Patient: sex M, age 80
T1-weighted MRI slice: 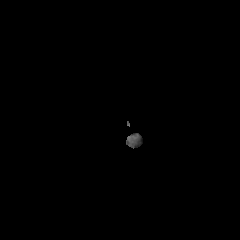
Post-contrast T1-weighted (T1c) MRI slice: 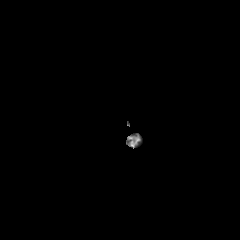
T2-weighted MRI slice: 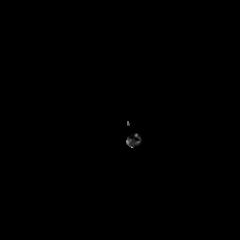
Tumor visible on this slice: no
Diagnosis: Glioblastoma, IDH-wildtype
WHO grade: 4